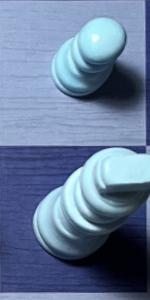
Label: King_White